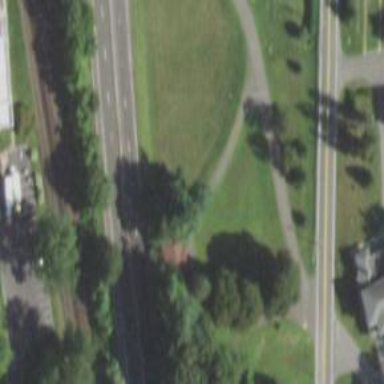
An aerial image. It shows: Road leading to cemetery.